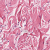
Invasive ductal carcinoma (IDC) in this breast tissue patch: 0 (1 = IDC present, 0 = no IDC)